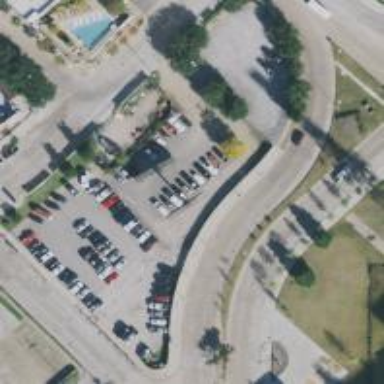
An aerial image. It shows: Secondary road with separate sidewalks.